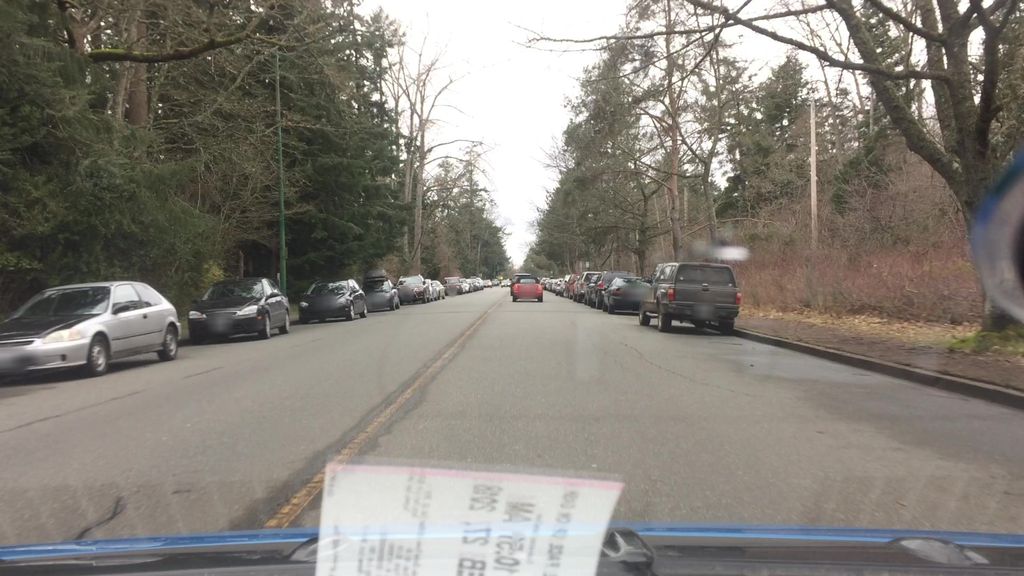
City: victoria